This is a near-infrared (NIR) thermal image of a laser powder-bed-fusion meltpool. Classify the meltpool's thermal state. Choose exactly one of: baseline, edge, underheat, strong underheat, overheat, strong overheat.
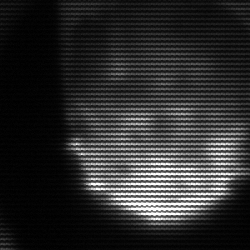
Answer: edge